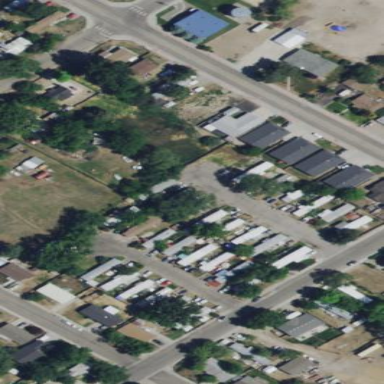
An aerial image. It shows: Residential area designated as trailer park.